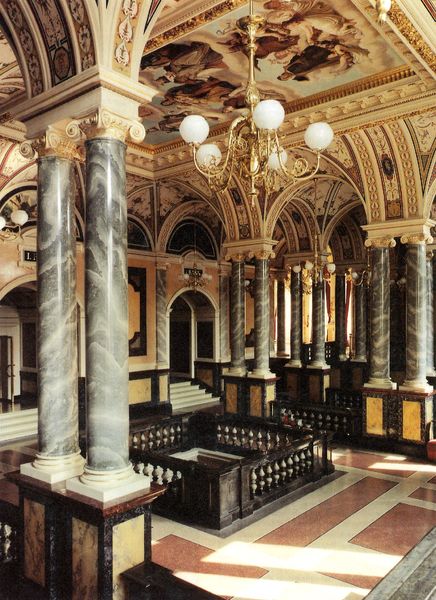
Titel: Zweites Hoftheater in Dresden
Künstler: Gottfried Semper
Standort: Dresden, Hoftheater (EU - D - Sachsen)
Schlagwörter: frankreich, lampen, marmor, schwarz, säule, säulen, rot, architektur, barock, sockel, stein, gold, klassizismus, deutschland, rundbogen, treppe, kronleuchter, lüster, balustrade, schweiz, österreich, kapitell, ionisch, rundbögen, historismus, wien, dresden, prunk, europa, deckenmalerei, vestibül, semperoper, treüp, balustrade3, rudnbögen, rundböge